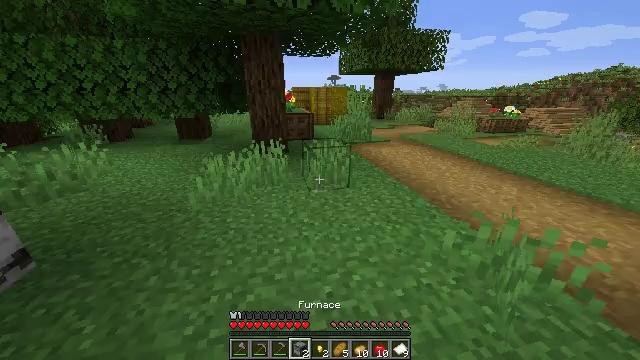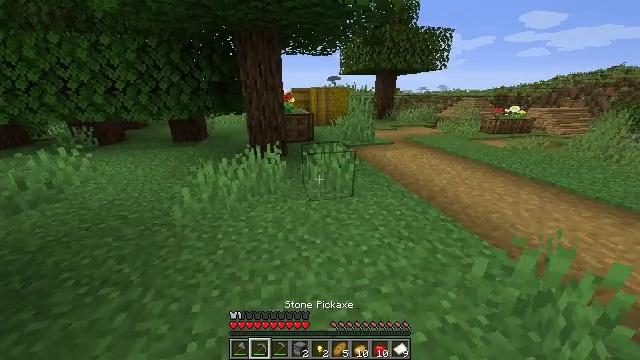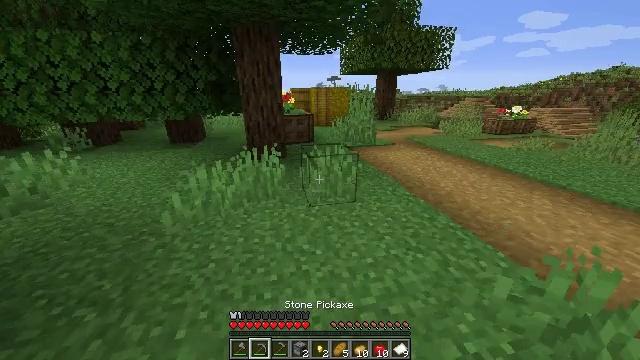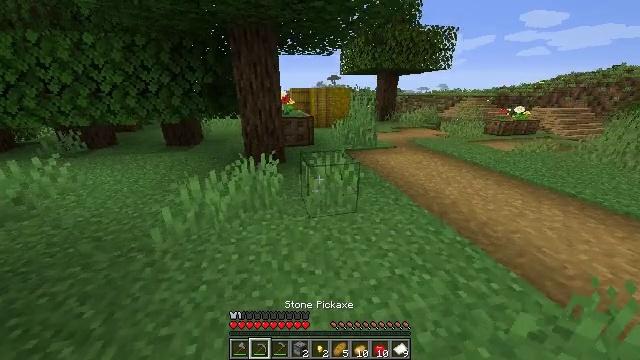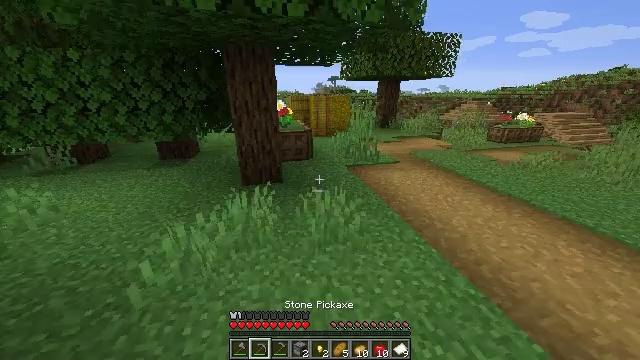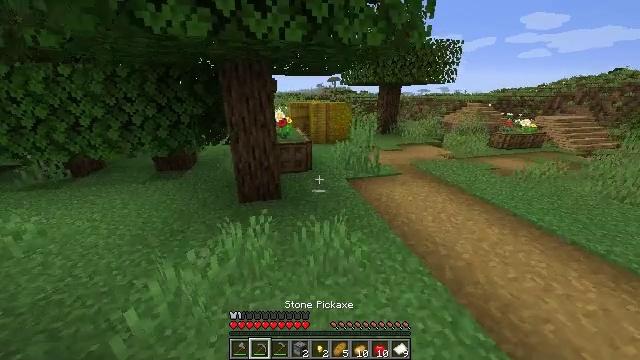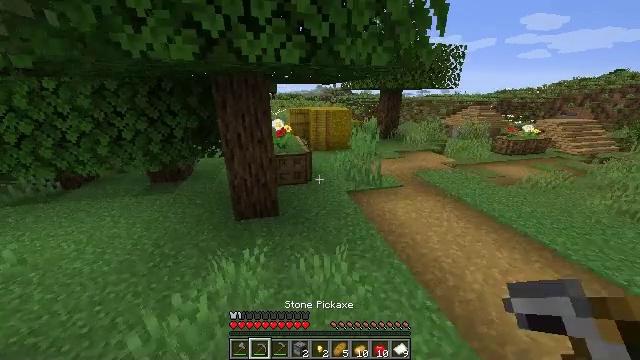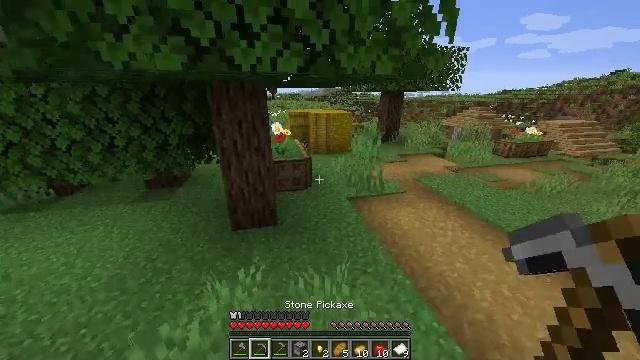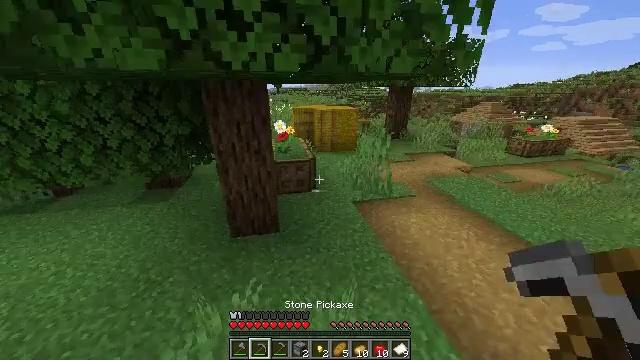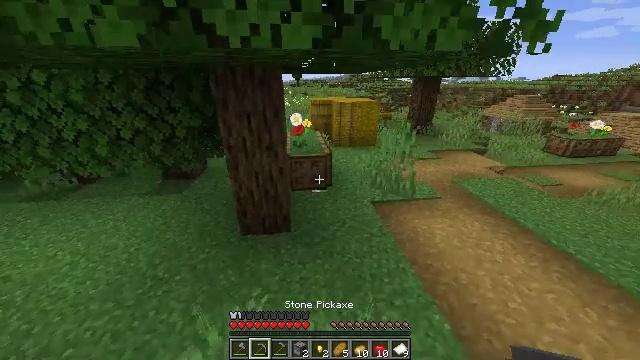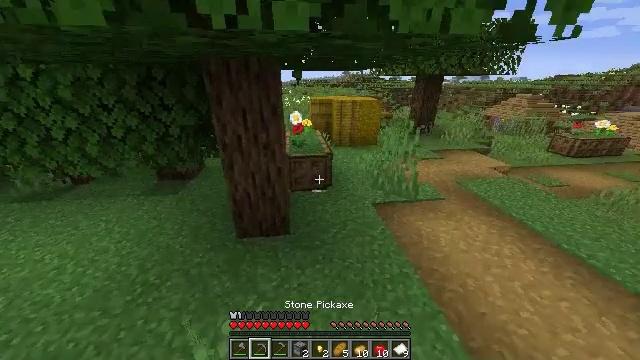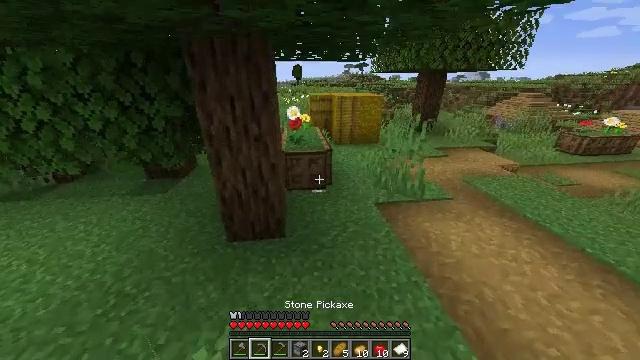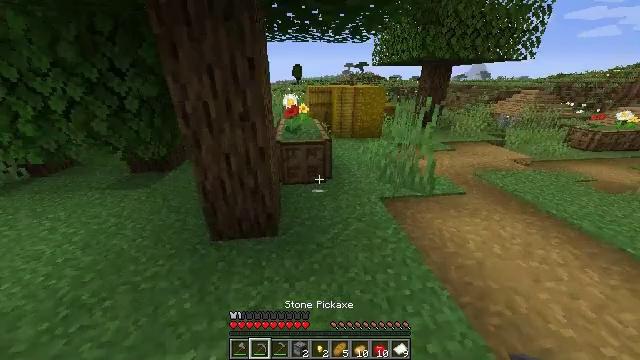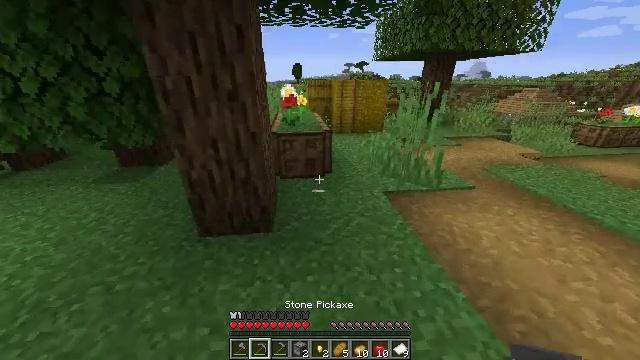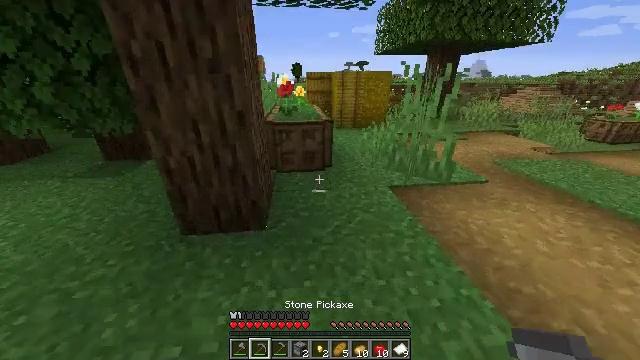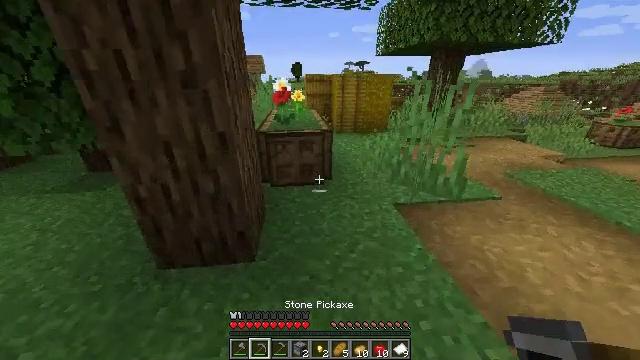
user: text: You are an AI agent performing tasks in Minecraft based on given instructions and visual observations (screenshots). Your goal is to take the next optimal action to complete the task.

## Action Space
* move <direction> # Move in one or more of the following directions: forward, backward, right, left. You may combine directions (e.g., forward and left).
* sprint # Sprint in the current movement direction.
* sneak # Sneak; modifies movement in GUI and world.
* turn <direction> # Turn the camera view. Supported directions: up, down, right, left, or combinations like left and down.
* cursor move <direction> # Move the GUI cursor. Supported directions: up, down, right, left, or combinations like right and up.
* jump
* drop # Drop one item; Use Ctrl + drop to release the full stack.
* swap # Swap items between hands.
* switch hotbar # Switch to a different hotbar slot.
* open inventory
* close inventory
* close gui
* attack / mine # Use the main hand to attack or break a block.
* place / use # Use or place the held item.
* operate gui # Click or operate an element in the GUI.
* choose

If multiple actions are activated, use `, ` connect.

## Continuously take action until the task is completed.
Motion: motion action
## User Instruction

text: Attack the hay block to get hay.
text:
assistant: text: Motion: move forward, sprint, jump
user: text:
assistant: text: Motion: move forward, sprint, jump
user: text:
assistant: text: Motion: move forward, sprint, jump
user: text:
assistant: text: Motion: move forward, sprint, jump
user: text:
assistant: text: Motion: move forward, sprint, jump
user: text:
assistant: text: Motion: move forward, sprint, jump
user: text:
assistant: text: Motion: move forward, sprint, jump
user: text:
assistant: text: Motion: move forward, sprint, turn left and down, jump
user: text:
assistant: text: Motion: move forward, sprint, turn left and down, jump
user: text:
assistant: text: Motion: move forward, sprint, jump
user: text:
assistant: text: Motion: move forward, sprint, jump
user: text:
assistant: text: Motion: move forward, sprint, jump
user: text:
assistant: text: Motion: move forward, sprint, jump
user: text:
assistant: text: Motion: move forward, sprint, jump
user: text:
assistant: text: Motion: move forward, sprint, jump
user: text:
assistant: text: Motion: move forward, sprint, jump
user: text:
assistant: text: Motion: move forward, sprint, turn left, jump
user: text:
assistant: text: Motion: move forward, sprint, jump
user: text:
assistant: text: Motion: move forward, sprint, jump
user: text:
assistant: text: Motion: move forward, sprint, jump
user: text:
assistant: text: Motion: move forward and move right, sprint, jump
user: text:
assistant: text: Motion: move forward and move right, sprint, turn up, jump
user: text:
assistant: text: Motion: move forward and move right, sprint, jump
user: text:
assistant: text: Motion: move forward and move right, sprint, jump
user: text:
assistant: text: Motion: move forward and move right, sprint
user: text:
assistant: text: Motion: move forward and move right, sprint
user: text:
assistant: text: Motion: move forward and move right, sprint, turn up
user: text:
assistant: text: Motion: move forward and move right, sprint, turn left and up
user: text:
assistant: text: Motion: move forward and move right, sprint
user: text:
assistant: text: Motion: move forward, sprint, turn up